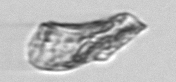
Label: detritus_transparent